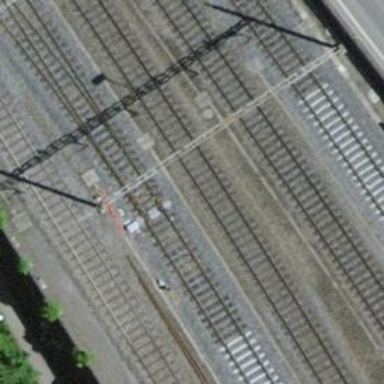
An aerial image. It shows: Single-track railway siding with electrified contact lines.